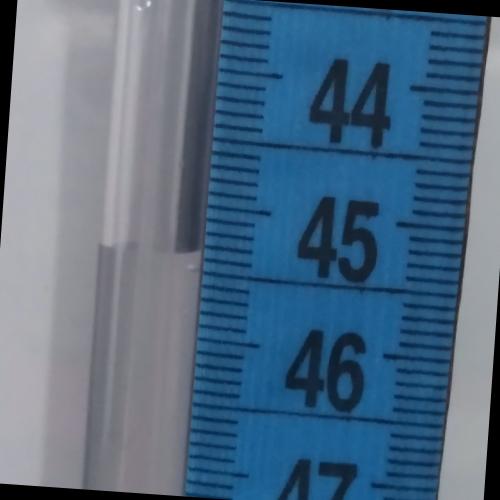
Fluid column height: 45.3 cm